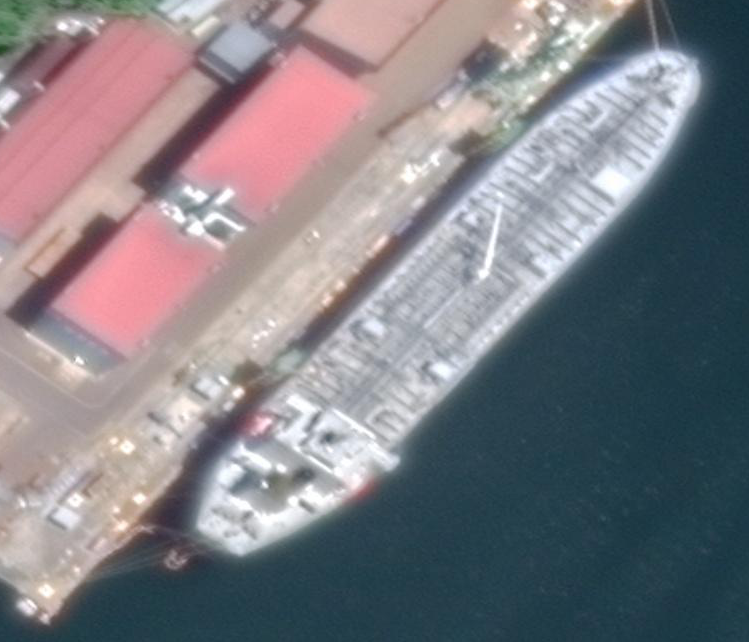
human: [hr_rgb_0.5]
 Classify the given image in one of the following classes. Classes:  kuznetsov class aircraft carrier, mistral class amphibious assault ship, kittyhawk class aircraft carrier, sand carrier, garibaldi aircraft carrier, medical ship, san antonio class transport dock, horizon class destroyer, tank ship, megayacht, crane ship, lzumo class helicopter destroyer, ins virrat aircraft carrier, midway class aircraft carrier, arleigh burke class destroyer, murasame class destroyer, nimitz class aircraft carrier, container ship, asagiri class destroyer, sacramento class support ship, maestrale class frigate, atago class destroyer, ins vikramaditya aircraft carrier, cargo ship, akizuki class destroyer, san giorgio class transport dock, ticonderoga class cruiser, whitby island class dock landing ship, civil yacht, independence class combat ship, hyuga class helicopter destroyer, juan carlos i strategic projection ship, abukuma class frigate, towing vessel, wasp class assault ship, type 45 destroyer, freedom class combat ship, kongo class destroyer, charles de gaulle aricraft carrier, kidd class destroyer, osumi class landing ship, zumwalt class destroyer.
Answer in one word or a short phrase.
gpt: Tank ship